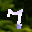
Label: 7